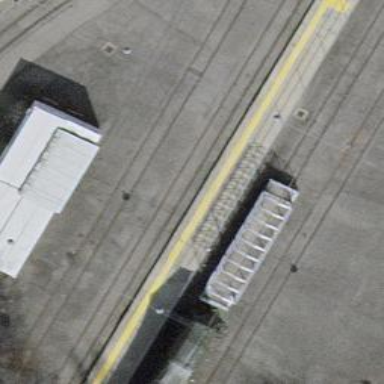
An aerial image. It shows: Tram stop for public transport.